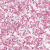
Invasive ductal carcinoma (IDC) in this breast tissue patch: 0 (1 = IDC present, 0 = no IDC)